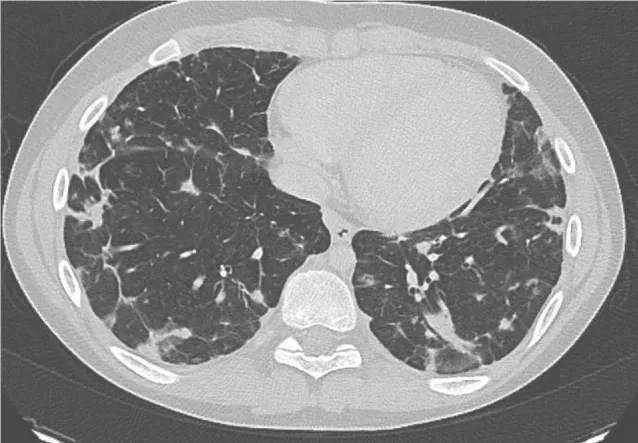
Chest CT of patient prior to treatment with mycophenolic acid showing multiple infiltrates.
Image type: radiology (ct)